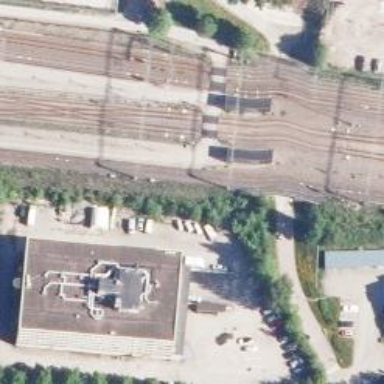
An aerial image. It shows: Close-up of railway platform edge.